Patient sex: M
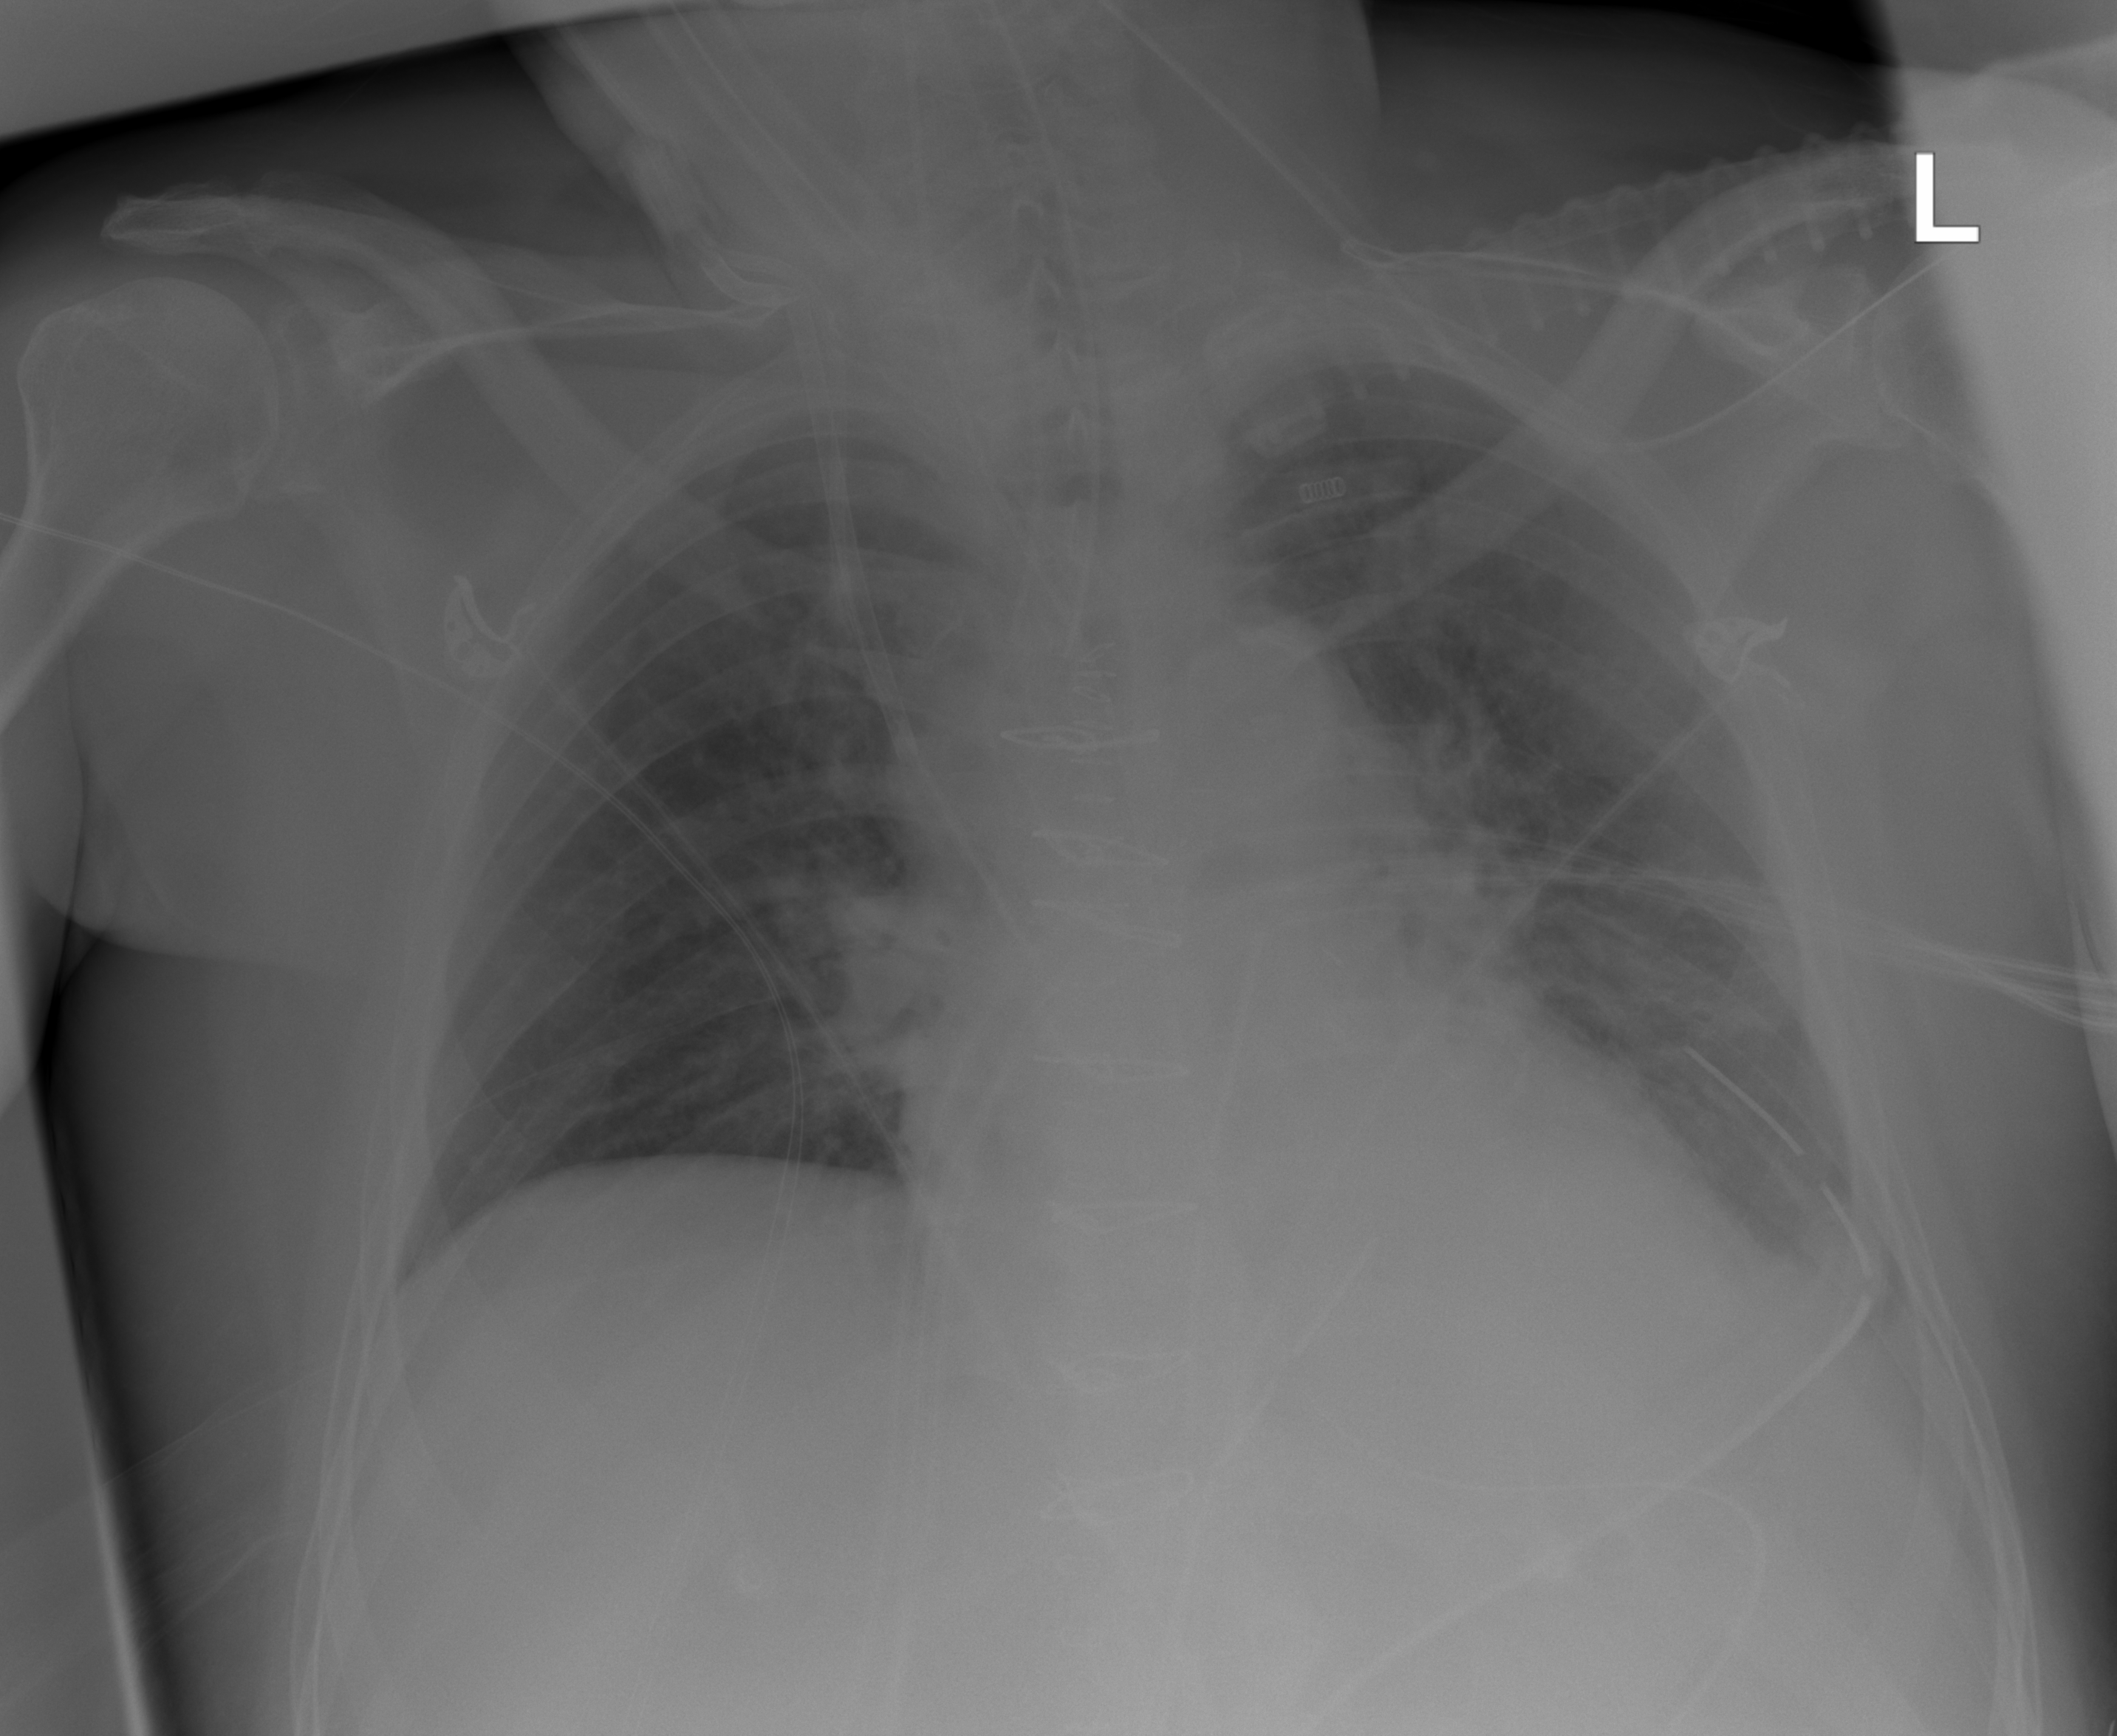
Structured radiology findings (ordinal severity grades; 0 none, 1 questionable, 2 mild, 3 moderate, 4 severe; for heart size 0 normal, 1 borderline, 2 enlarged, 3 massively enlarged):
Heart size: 2
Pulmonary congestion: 1
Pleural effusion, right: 0
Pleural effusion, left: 2
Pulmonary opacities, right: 0
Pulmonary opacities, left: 0
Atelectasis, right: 0
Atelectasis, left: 2